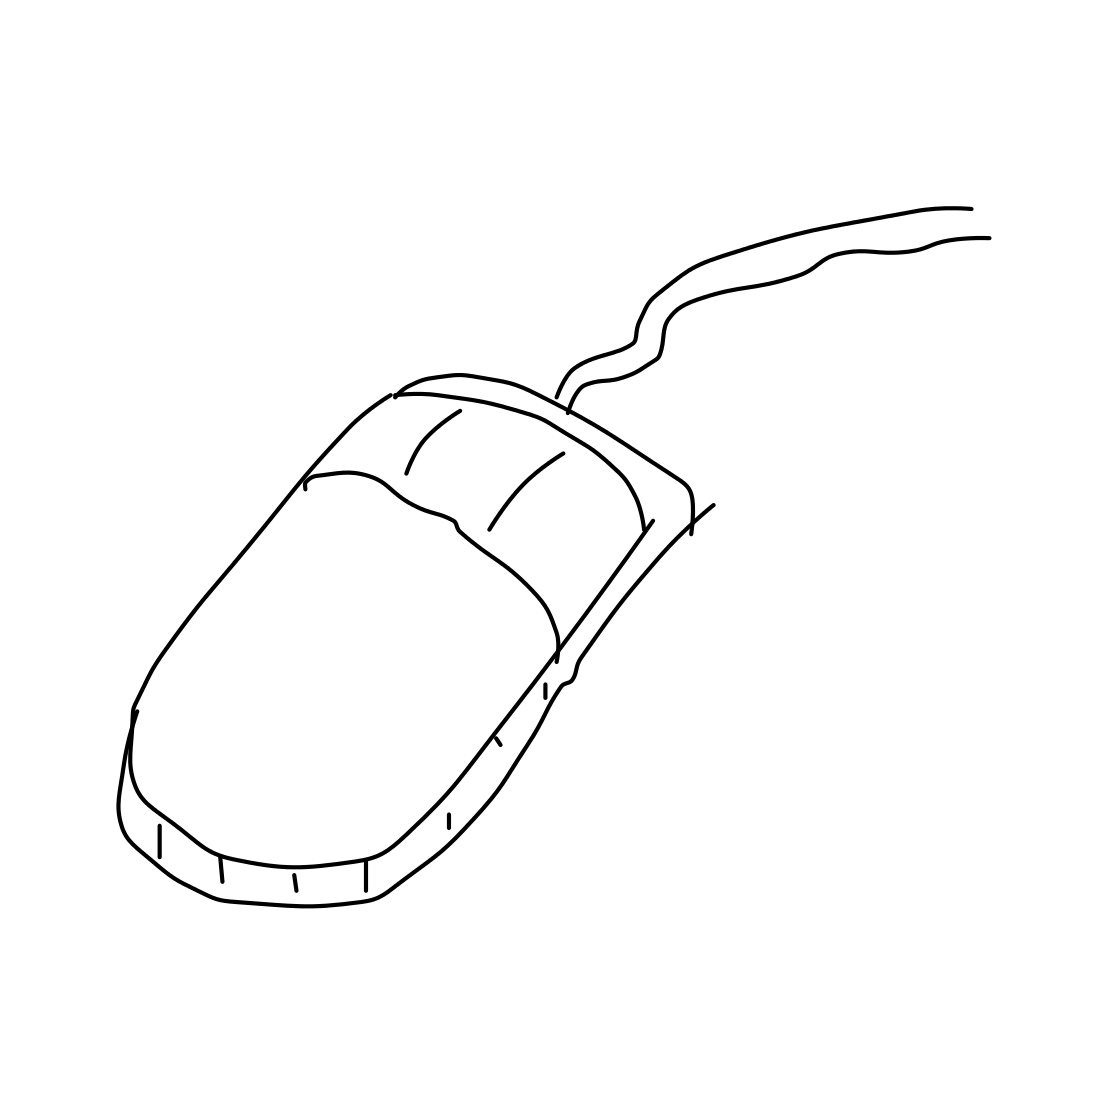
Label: computer-mouse